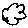
Label: cloud